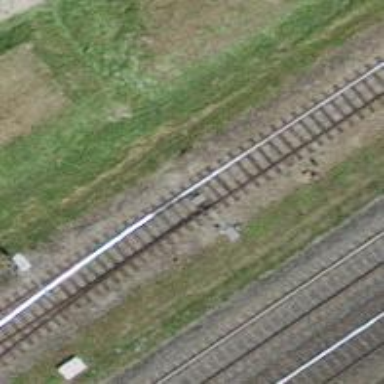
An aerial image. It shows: Railway switch.